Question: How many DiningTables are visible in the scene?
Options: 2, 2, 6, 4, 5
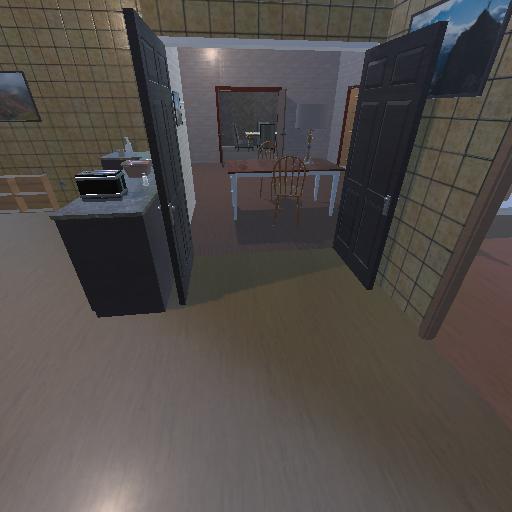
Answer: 2